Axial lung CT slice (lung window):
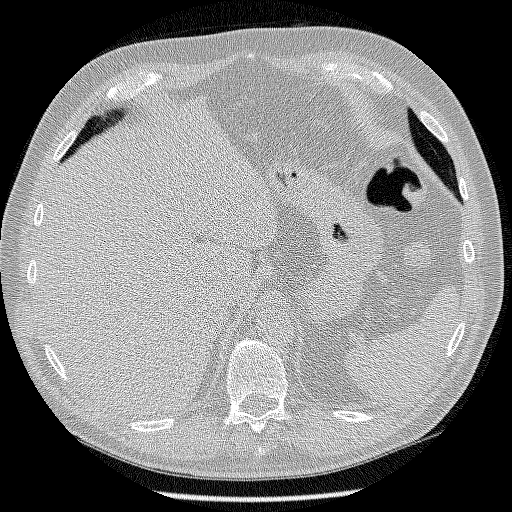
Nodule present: no